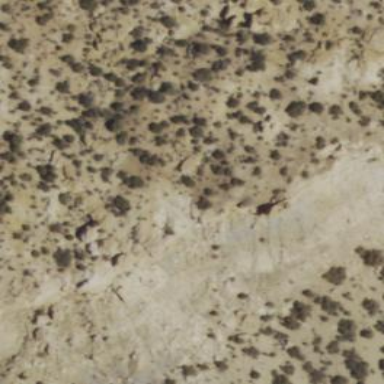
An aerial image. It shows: Natural cliff.